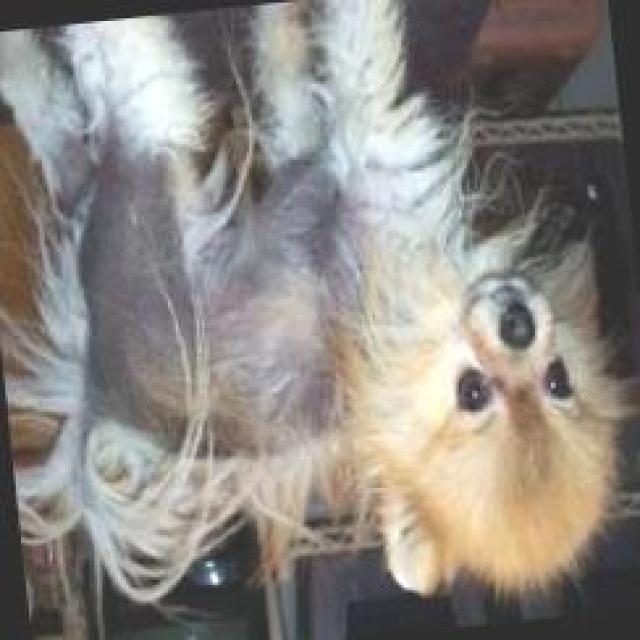
Canine fungal skin infection — characterized by alopecia, scaling, crusting, and circular lesions. Common agents include Malassezia and Candida species.